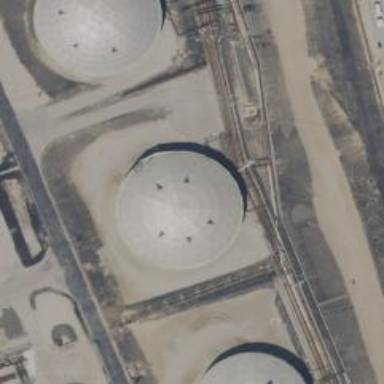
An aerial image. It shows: Storage tank building.